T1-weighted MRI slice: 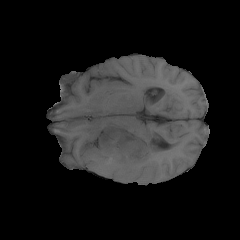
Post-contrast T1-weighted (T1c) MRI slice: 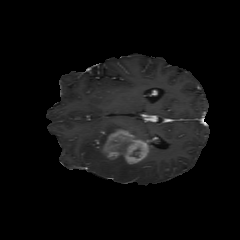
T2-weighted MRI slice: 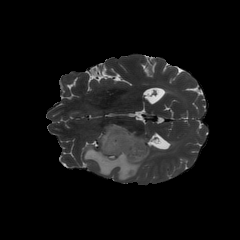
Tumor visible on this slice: yes